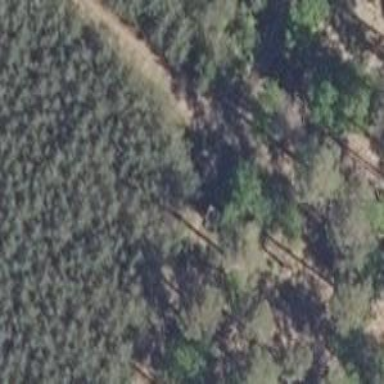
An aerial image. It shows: Hunting stand.